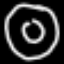
Label: donut